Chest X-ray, PA view. Patient: 34 years old, sex F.
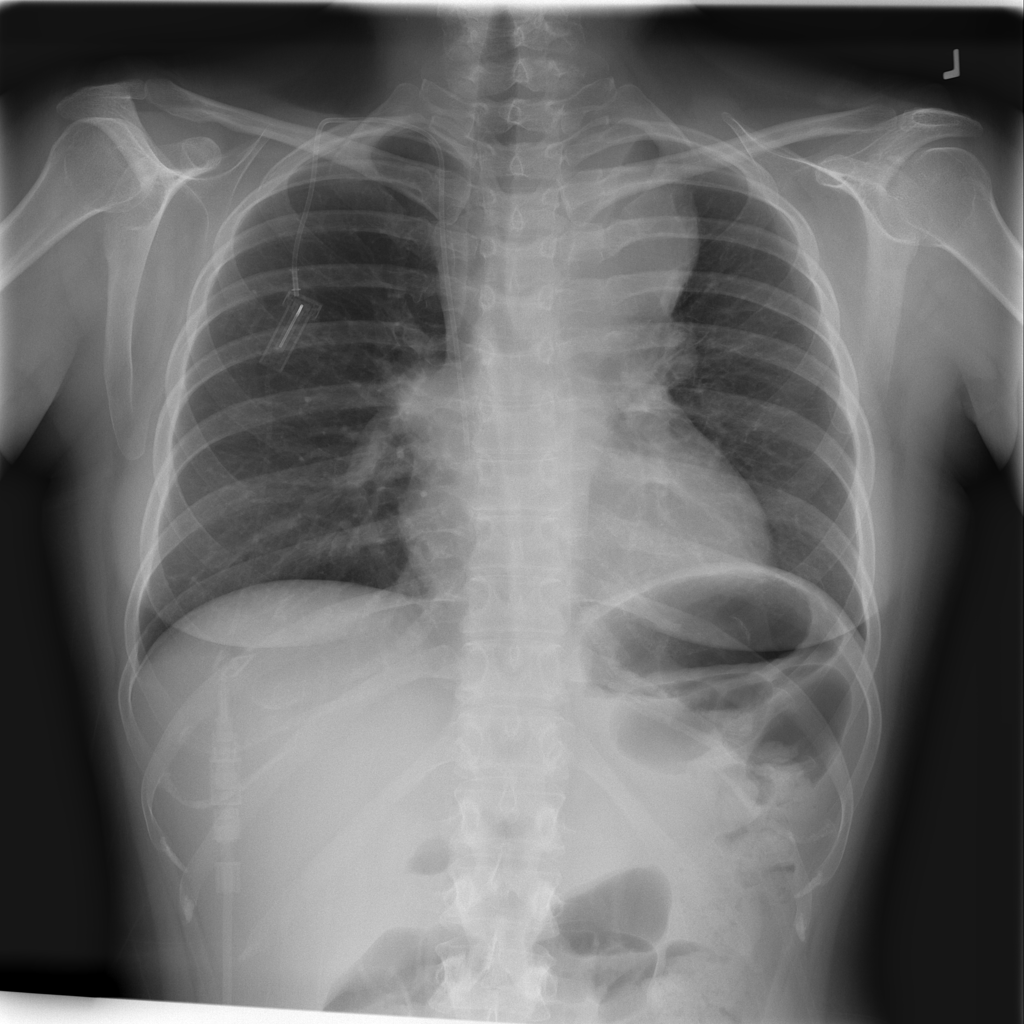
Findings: No Finding